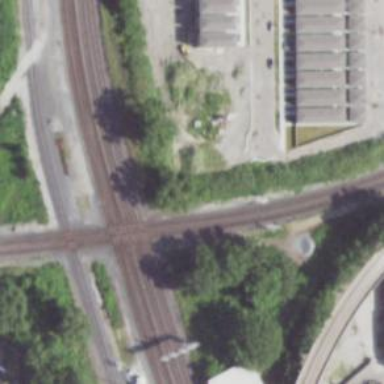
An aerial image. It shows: Railway crossing.